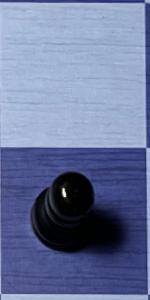
Label: Pawn_Black